Field crop: tomato
Growth stage: 1
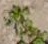
Species: portulaca